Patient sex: M
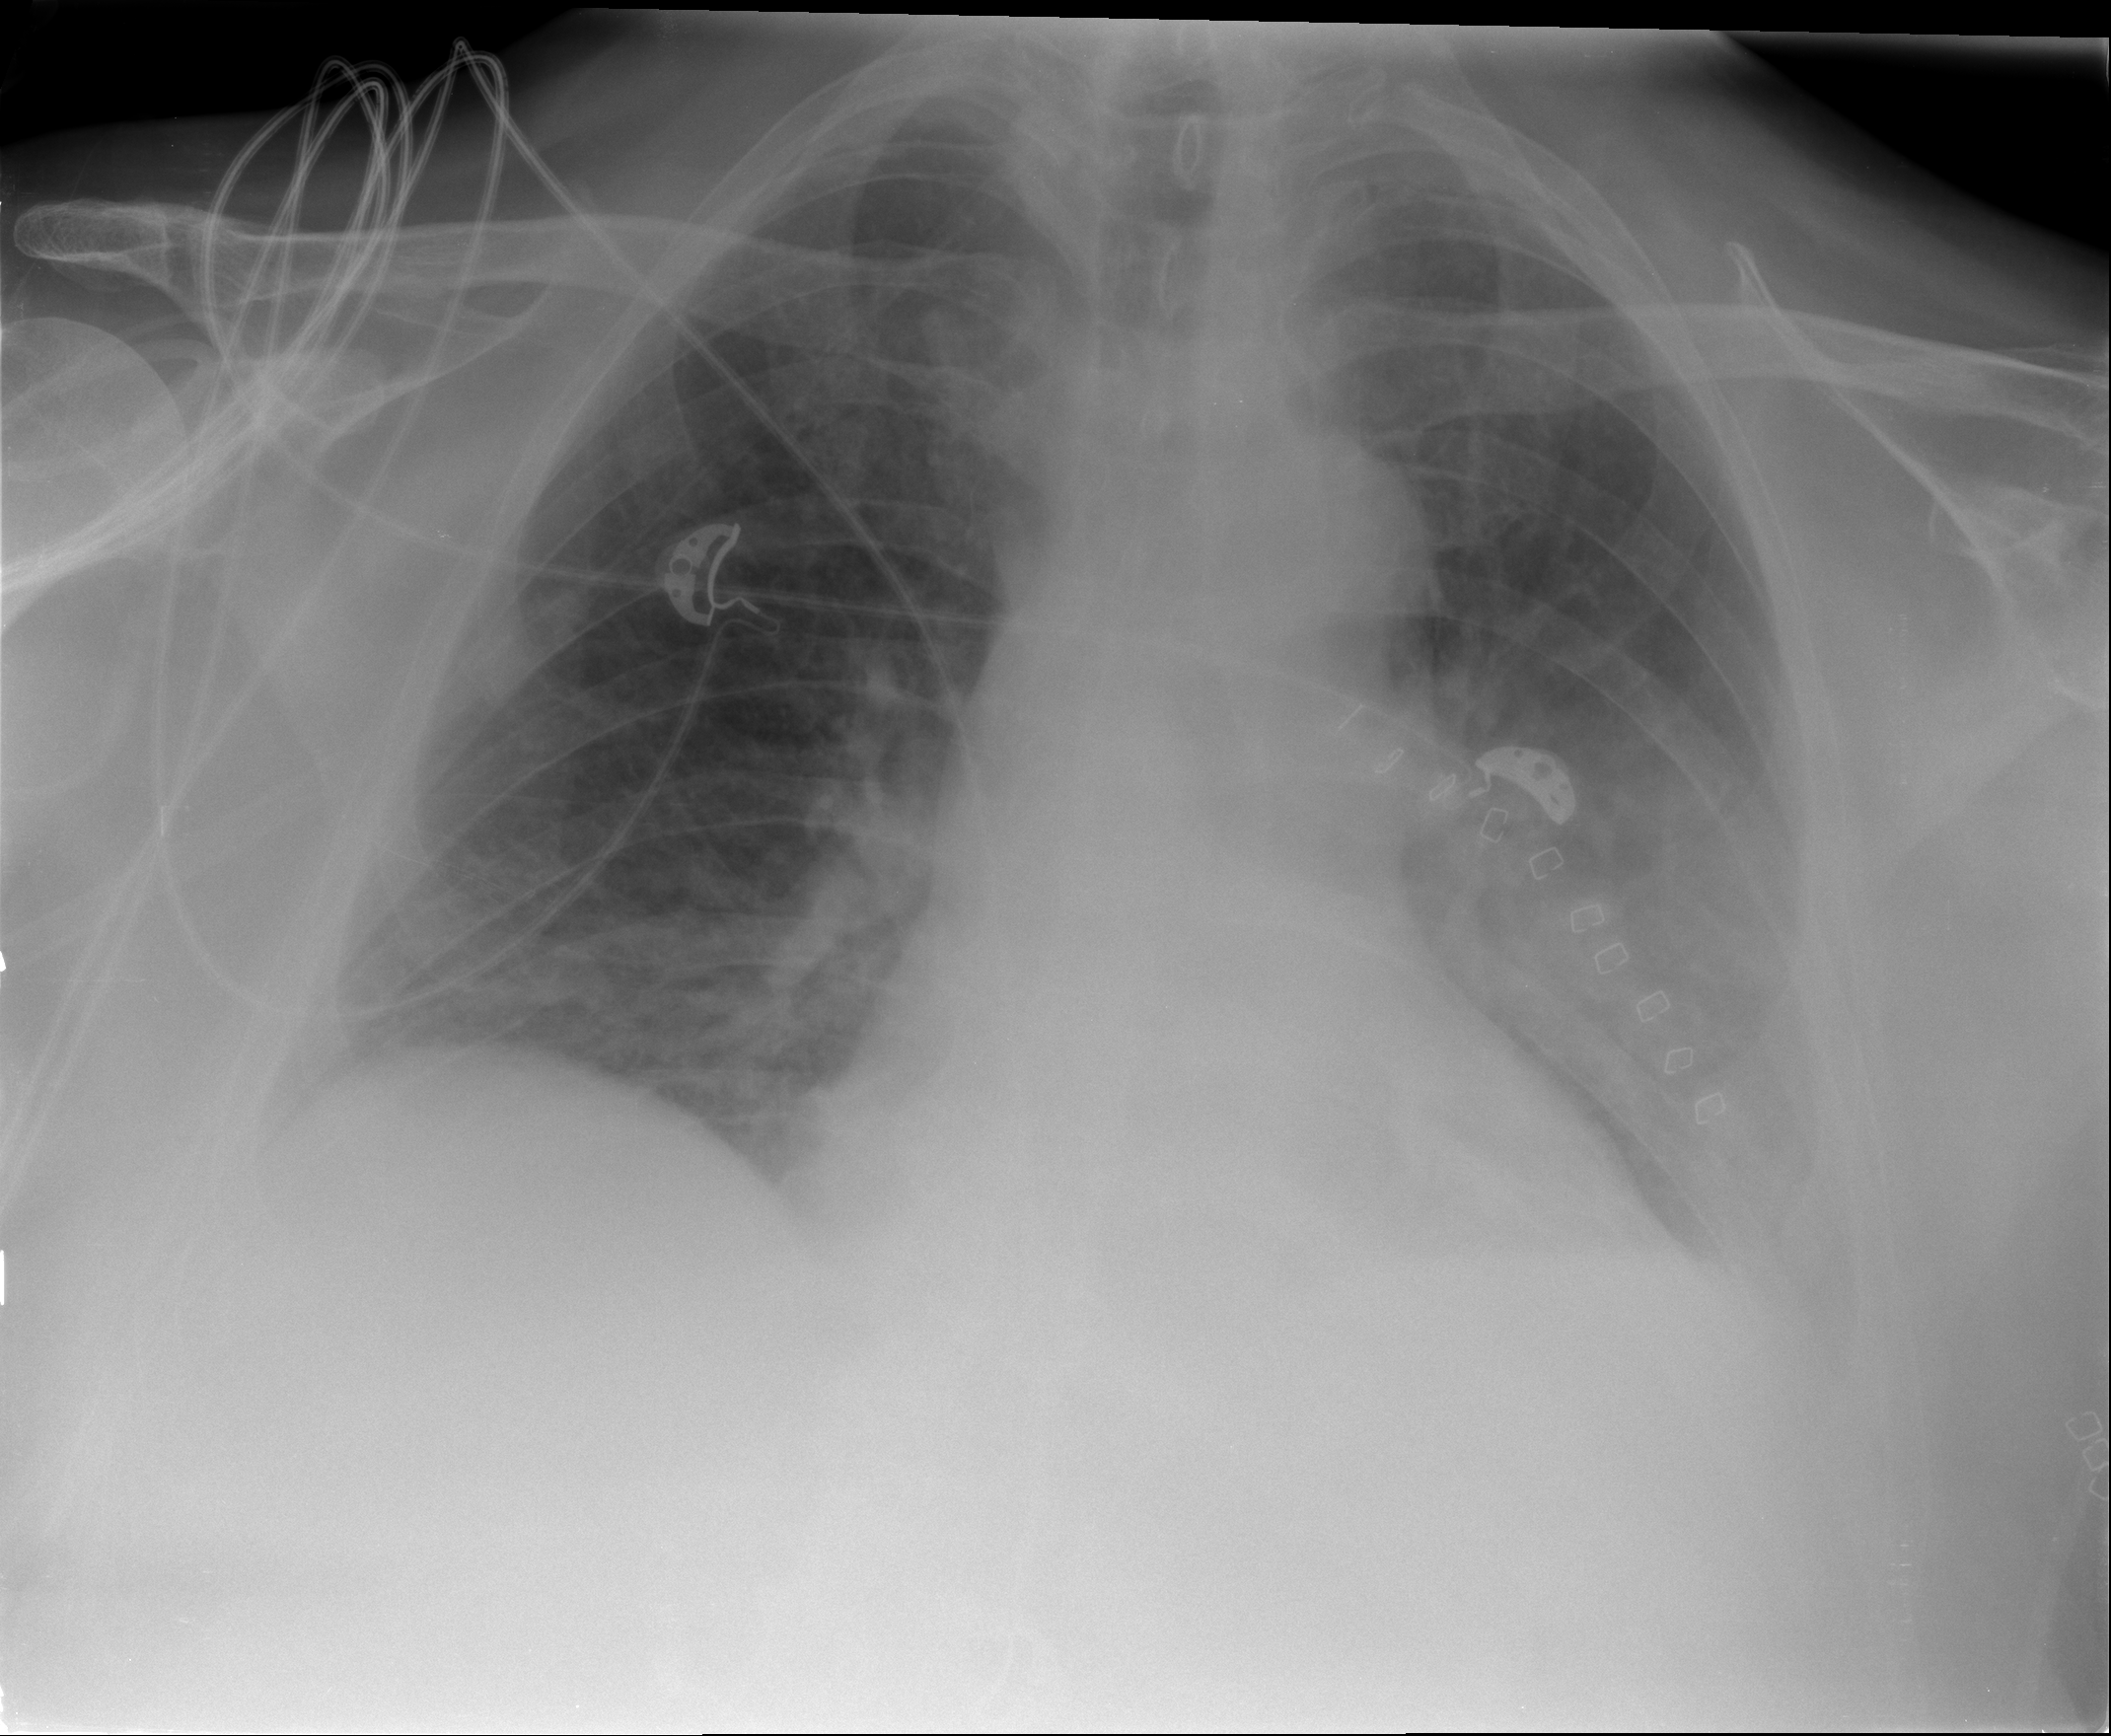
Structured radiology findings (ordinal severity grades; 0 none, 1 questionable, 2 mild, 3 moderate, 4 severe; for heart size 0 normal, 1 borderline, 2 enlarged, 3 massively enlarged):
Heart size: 2
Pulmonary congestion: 0
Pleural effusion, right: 1
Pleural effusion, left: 2
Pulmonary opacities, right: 0
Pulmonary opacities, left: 0
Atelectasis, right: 2
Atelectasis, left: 2